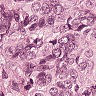
Metastatic tissue present: yes